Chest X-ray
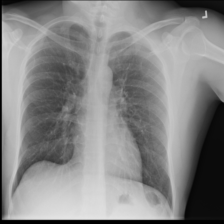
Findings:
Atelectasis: negative
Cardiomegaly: negative
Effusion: negative
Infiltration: positive
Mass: negative
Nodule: negative
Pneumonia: negative
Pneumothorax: negative
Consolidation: negative
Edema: negative
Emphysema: negative
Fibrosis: negative
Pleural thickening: negative
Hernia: negative